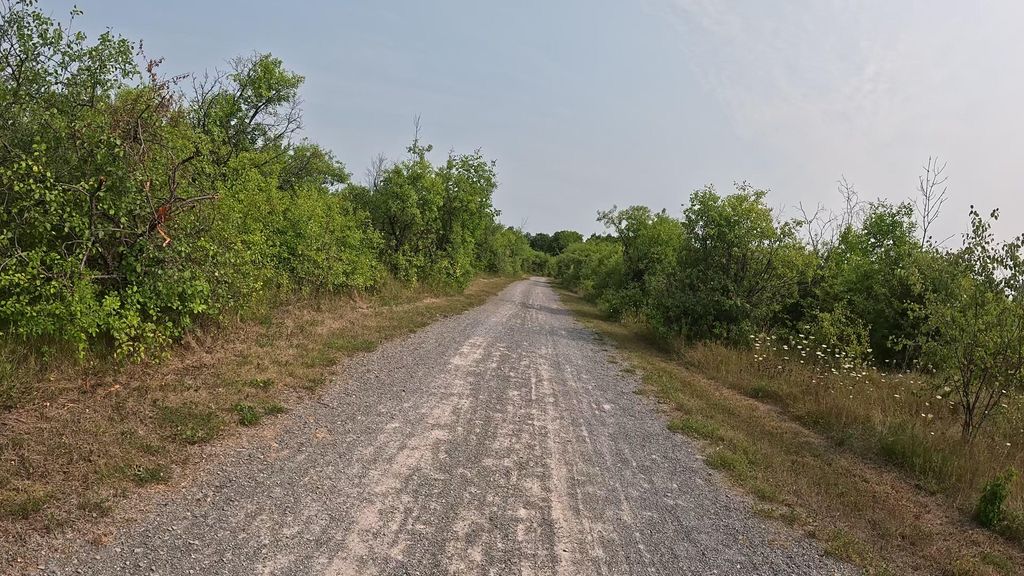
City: ottawa-gatineau